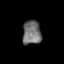
Tissue: prostate
Cell type: T cells
Senescence score: 0.7248
Nuclear area (px): 434
Mean DAPI intensity: 113.929